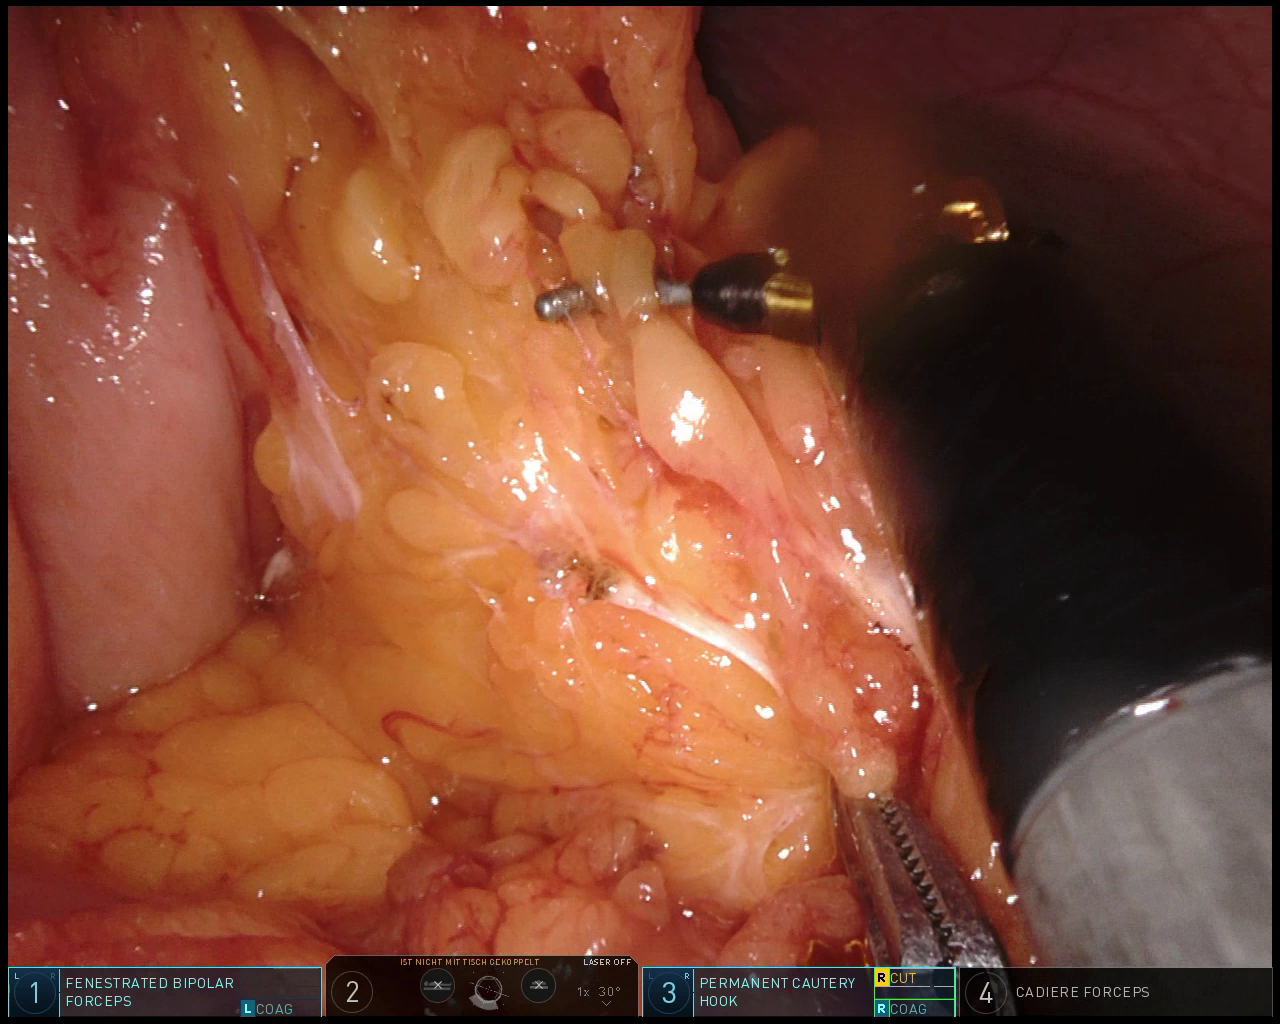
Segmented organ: abdominal_wall
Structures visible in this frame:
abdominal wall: yes
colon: no
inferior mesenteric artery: no
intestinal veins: no
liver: no
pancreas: no
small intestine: no
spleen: no
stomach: yes
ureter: no
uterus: no
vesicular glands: no